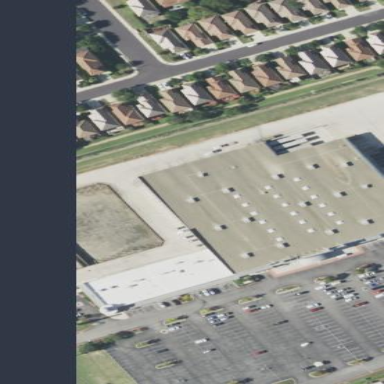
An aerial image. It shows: Retail building.